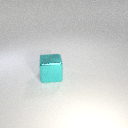
large cyan metal cube